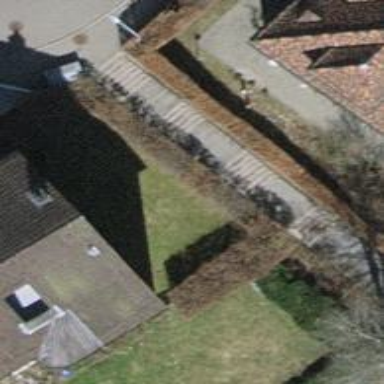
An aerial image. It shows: Staircase with ramp.